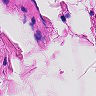
Metastatic tissue present: no